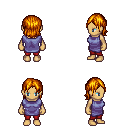
a pixel art fantasy rpg character, female body template, human, tanned skin, chain tabard jacket, red pants, dark blonde long bangs hairstyle, four views (front, back, left, right), 2x2 character sprite sheet, small pixel art, hard edges, no anti-aliasing